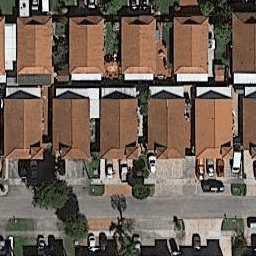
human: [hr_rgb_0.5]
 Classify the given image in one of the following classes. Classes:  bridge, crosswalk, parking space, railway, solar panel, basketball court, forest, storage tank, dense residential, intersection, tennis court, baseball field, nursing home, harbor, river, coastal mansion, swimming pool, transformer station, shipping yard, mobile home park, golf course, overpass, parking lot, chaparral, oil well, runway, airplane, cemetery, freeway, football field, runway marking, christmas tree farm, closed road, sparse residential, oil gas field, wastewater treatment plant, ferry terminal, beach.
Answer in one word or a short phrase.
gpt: dense residential